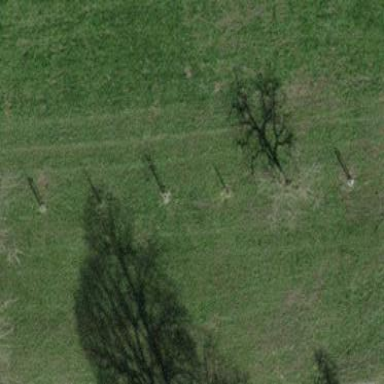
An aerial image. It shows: Orchard.